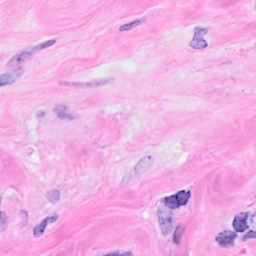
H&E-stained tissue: Breast